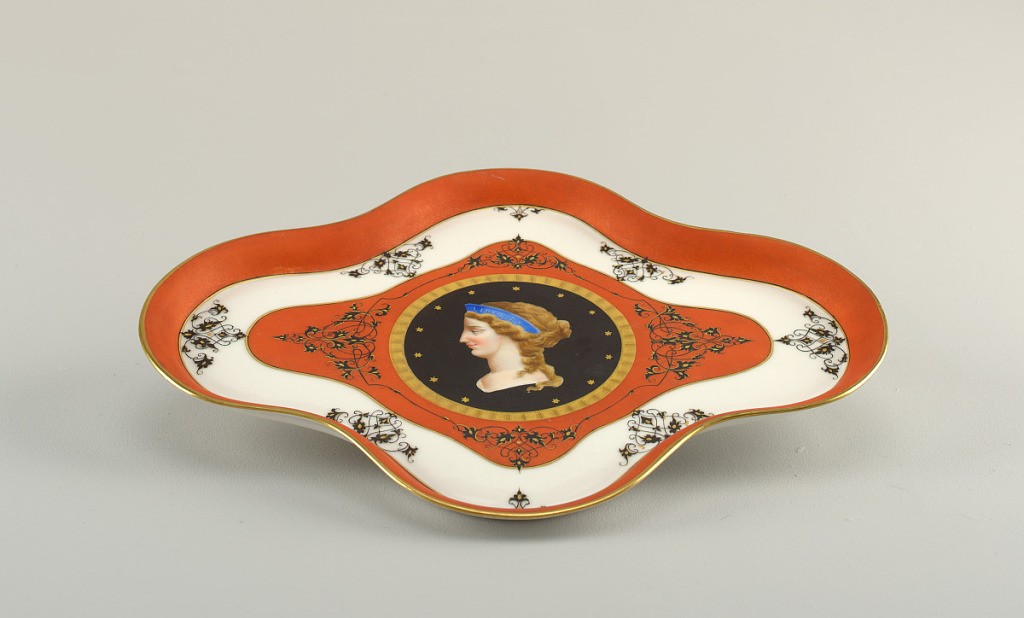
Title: Tray
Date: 19th century
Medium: porcelain
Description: Overglaze and underglaze decoration in colors of American Flags, Eagles, Head of Liberty with decorative borders of orange, gold and black.